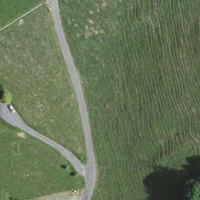
EUNIS habitat code: 25
Species observed at this site:
Cardamine pratensis